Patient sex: M
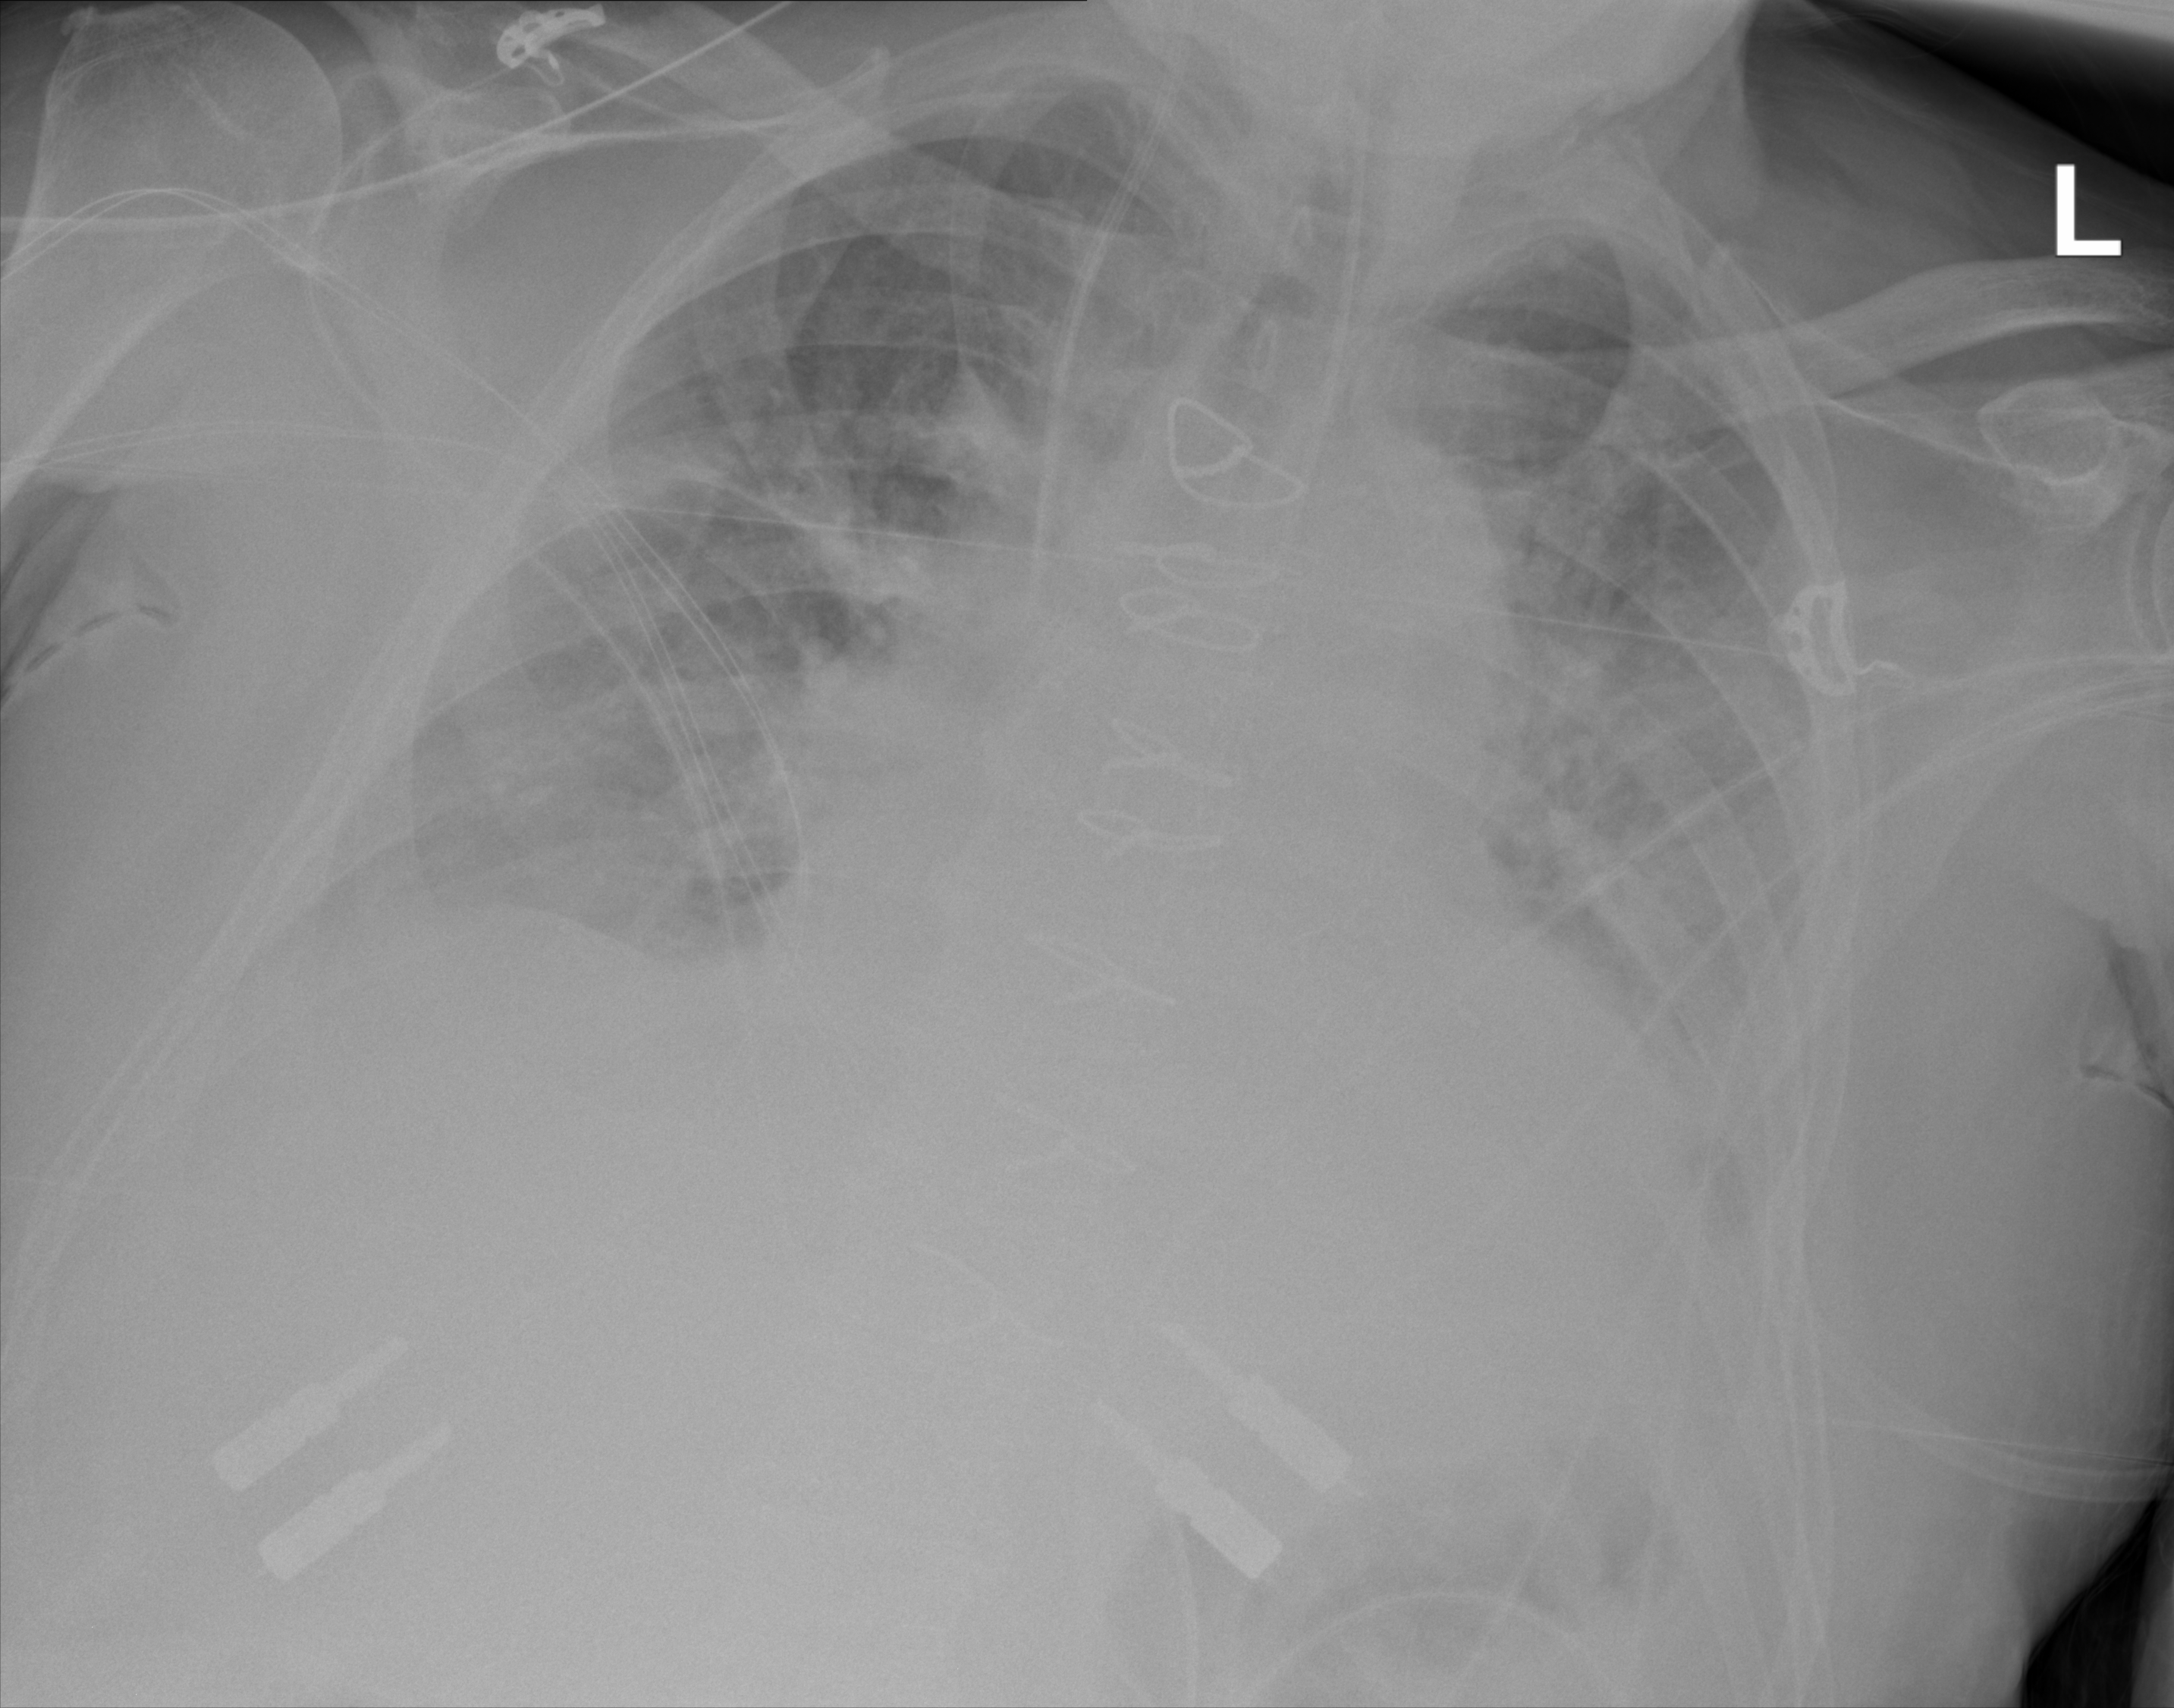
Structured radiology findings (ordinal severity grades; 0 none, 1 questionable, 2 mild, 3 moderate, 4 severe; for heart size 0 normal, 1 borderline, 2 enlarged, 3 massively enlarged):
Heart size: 2
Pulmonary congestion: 3
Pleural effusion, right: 2
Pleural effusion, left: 2
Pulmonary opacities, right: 2
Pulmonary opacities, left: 2
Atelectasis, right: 2
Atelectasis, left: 2